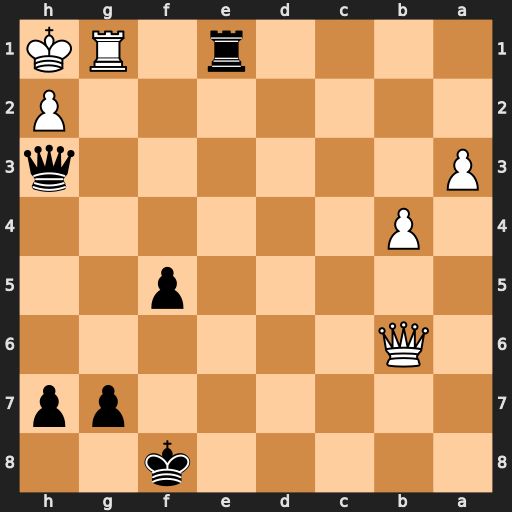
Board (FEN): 5k2/6pp/1Q6/5p2/1P6/P6q/7P/4r1RK
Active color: b
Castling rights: -
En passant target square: -
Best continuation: Qf3#